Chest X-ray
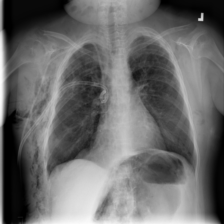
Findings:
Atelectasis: negative
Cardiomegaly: negative
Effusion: negative
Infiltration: negative
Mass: negative
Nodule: negative
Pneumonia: negative
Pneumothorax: positive
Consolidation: negative
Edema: negative
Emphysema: positive
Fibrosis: negative
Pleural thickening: negative
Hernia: negative